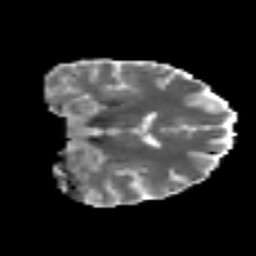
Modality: MD
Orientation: coronal
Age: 37
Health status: ill
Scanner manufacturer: philips
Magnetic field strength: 3 T
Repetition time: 9 s
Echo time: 0.127 s